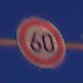
Verkehrszeichen: Geschwindigkeit60
Umgebung: Outdoor, Urban
Tageszeit: Night
Wetter: PartlyCloudy
Licht: Artificial
Jahreszeit: NotSpecified
Kontrast: HighContrast